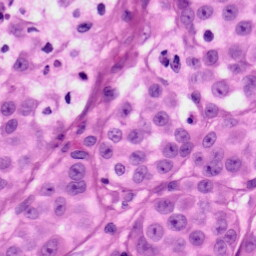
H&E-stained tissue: Skin